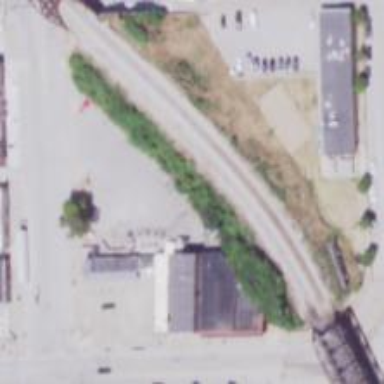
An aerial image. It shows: Railway siding for service.